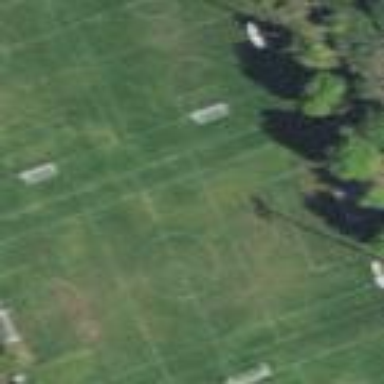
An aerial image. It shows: Soccer pitch for leisure land activities.